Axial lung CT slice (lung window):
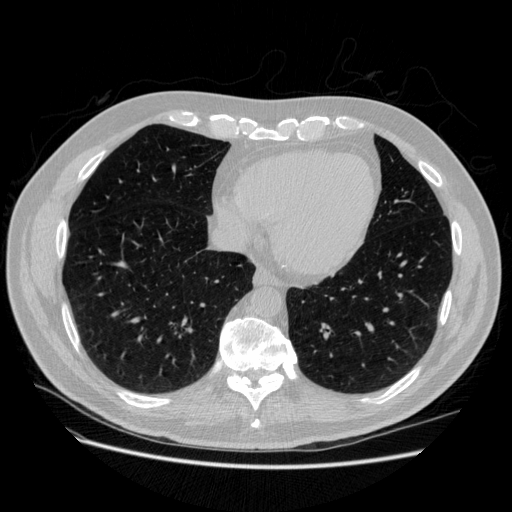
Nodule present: no